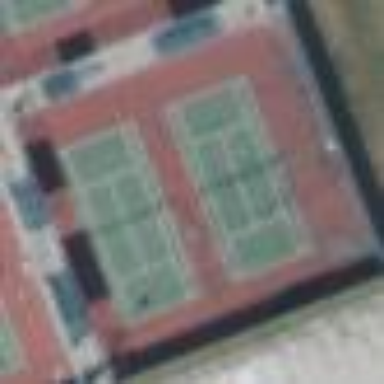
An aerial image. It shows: Tennis court on pitch designated for leisure land.